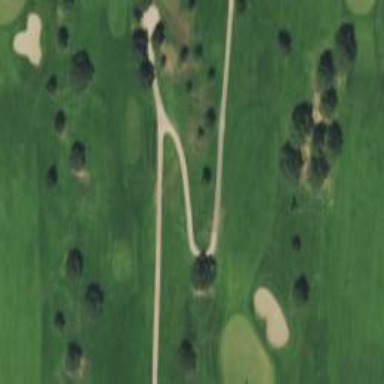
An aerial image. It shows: Golf cartpath that is also road path.